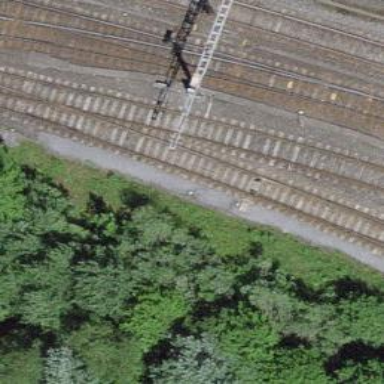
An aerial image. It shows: Railway switch.